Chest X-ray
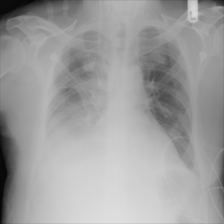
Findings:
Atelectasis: positive
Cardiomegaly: negative
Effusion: positive
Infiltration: negative
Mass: negative
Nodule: negative
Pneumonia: negative
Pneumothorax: negative
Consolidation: negative
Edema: negative
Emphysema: negative
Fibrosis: negative
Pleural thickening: negative
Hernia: negative